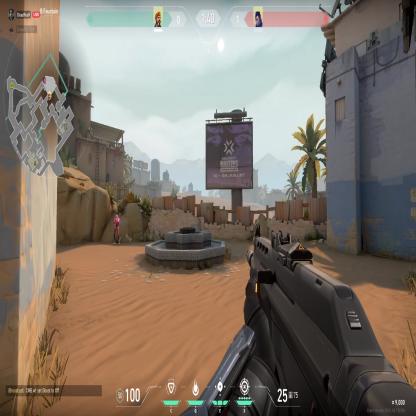
Label: enemy